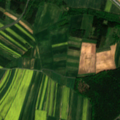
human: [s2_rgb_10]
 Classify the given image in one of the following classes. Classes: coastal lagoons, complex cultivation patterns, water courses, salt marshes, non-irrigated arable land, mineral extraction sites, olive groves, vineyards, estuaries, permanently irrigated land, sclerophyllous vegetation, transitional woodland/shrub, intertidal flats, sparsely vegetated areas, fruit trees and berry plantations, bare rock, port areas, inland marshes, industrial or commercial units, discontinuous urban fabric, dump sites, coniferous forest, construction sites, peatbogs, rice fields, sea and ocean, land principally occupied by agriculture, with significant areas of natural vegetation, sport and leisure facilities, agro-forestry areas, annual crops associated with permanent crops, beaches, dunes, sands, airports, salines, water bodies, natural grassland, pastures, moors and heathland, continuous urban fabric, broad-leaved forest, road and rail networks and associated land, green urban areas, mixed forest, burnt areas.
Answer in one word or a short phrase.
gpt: non-irrigated arable land, land principally occupied by agriculture, with significant areas of natural vegetation, coniferous forest, mixed forest